Question: The content of 'a.txt' : 'ba.txt'
When I type 'cat a.txt | xargs vi', vi open the 'ba.txt' and everything seems to be OK...
But when I exit the vi, I find my bash is abnormal..I can't see the instructions I type in. I typed 'ls'. I can't see it, but when I press the enter, the result is displayed(in a strange way..)...(After typed 'ls',I typed 'll'. There are some Chinese characters,please ignore it ).. And the bash is like this:

Could anybody explain this?
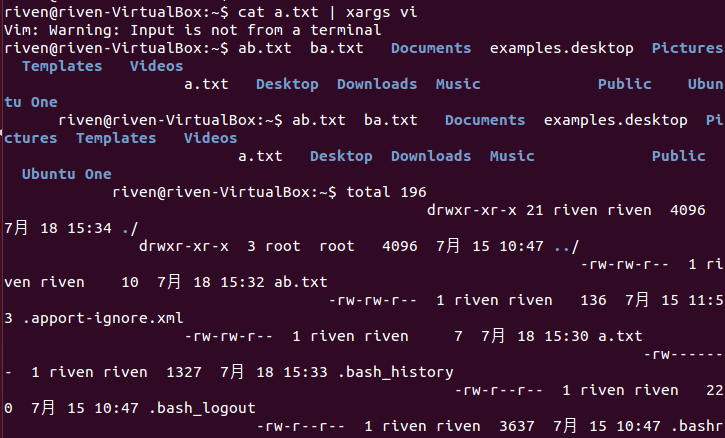
Answer: Your 'bash' shell is not destroyed. It is just that your terminal is in some bad state -because you sent strange bytes to it- (a terminal has some state -and the terminal emulator and the kernel manage that state, which persists after the process having wrongly changed it. See e.g. the <URL> to reset the terminal.
Most terminals respond to <URL>. A command sending arbitrary -or random- bytes may happen to send some escape sequences which might damage the behavior of your terminal.
However, your use of 'vi' is probably wrong. For programmable edition, consider using <URL>; or perhaps 'emacs --batch' ....
If you just want to edit the file 'ba.txt' named by the line inside 'a.txt' you could just run:
'''
vi $(cat a.txt)
'''
or better yet, using the standard 'EDITOR' variable (see <URL>
'''
$EDITOR $(cat a.txt)
'''
Read also the <URL>, but I don't recommend using them.
---
For historical reasons, terminals emulate <URL>. I worked on some, as a teenager, in the 1970s. It was incredibly fun and noisy - a sort of electromechanical communicating typewriter.